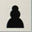
Piece: bP